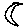
Label: moon